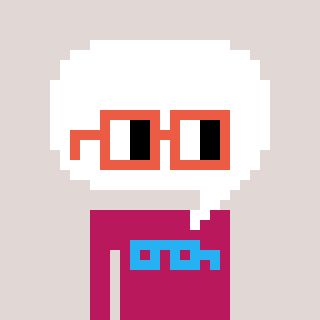
a pixel art character with square orange glasses, a speech bubble-shaped head and a darkpink-colored body on a warm background